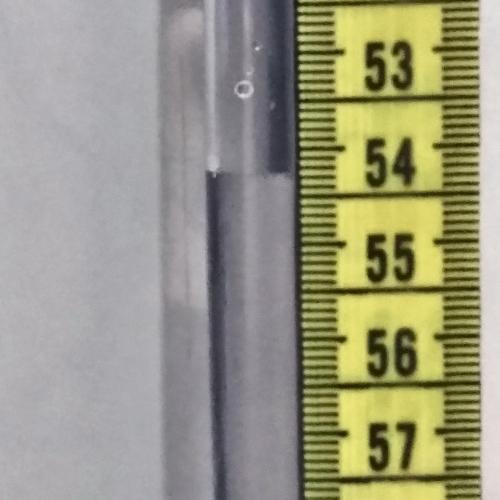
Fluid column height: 54.3 cm